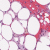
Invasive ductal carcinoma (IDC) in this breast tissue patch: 0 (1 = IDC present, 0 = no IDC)